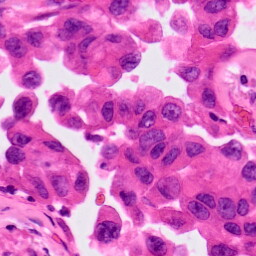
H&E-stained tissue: Lung